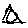
Label: triangle